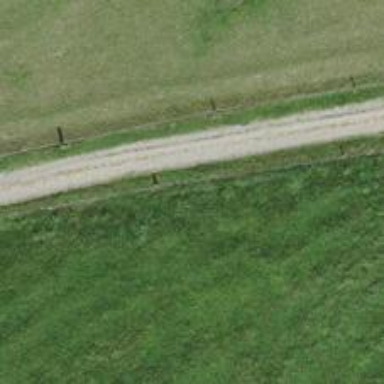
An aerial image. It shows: Gravel path.